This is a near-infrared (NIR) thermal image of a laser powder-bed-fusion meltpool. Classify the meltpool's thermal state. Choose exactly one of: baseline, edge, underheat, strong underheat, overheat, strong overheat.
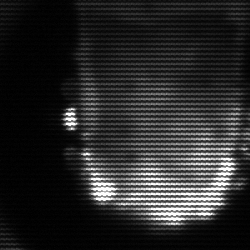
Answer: baseline